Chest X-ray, AP view. Patient: 34 years old, sex F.
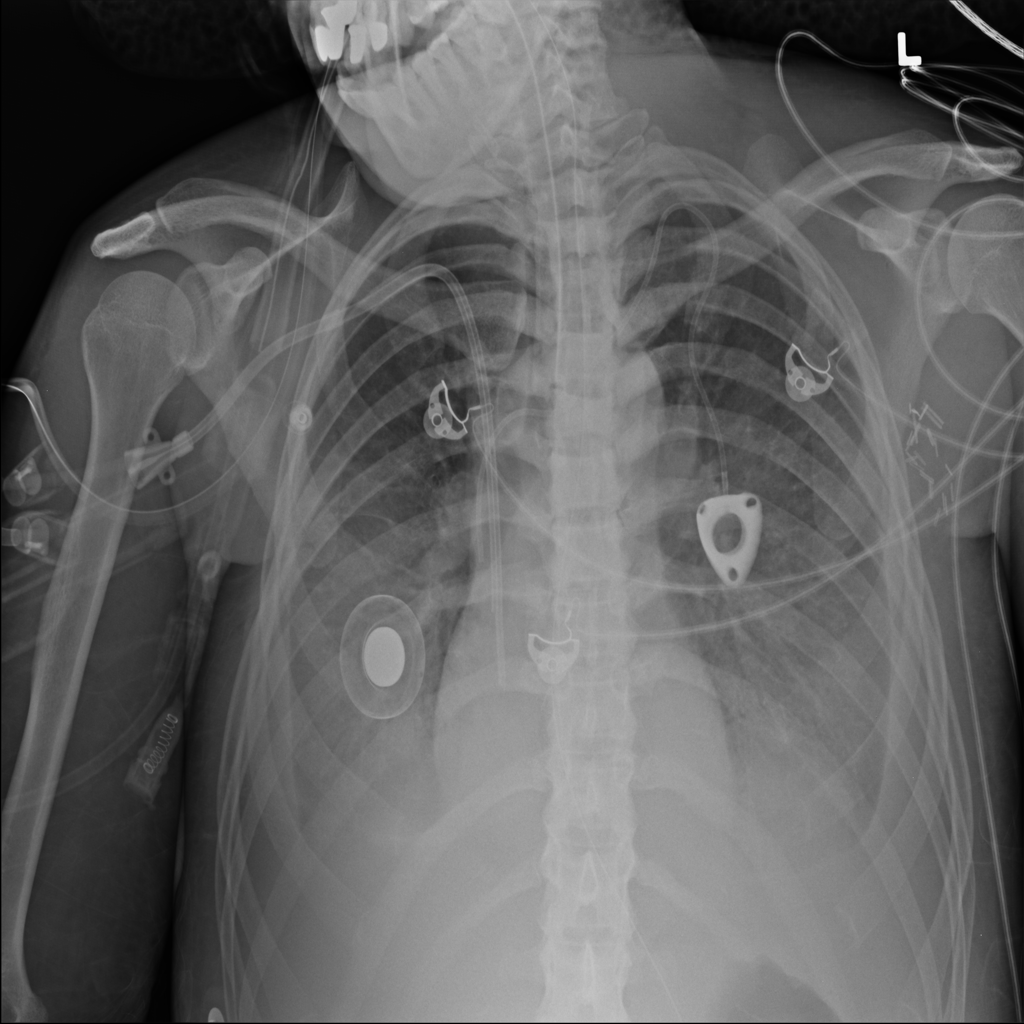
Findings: Effusion